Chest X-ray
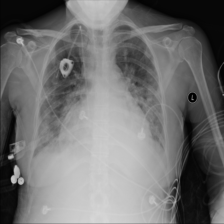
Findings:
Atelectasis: negative
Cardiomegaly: negative
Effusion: negative
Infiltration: positive
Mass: negative
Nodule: positive
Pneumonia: negative
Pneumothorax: negative
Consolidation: negative
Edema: negative
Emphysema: negative
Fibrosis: negative
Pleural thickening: negative
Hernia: negative